Question: I inherited a Microsoft Access 2000 ADP project a while back. For a long time it ran successfully on Windows XP, but we recently began upgrading to Windows 7 workstations. I was able to get the ADE file produced from building the ADP project working, however I cannot seem to open the ADP file without error.
The error message I am getting is below. The ADP project uses SQL Server 2008 R2 for the back end and I am using Access 2010 to open it on my Windows 7 (64 bit) workstation.

My connection string is below (with values substituted for the actual server and database):
'''
PROVIDER=SQLOLEDB.1;INTEGRATED SECURITY=SSPI;PERSIST SECURITY INFO=FALSE;INITIAL CATALOG=database;DATA SOURCE=server
'''
Any assistance in debugging this error is greatly appreciated.
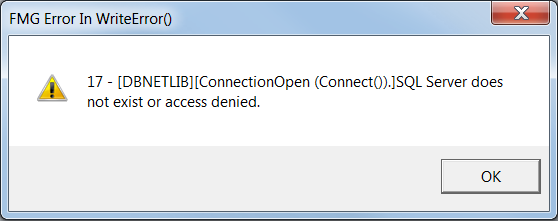
Answer: I think it was just a bad ADP file. I downloaded the same code from a different location and it worked.